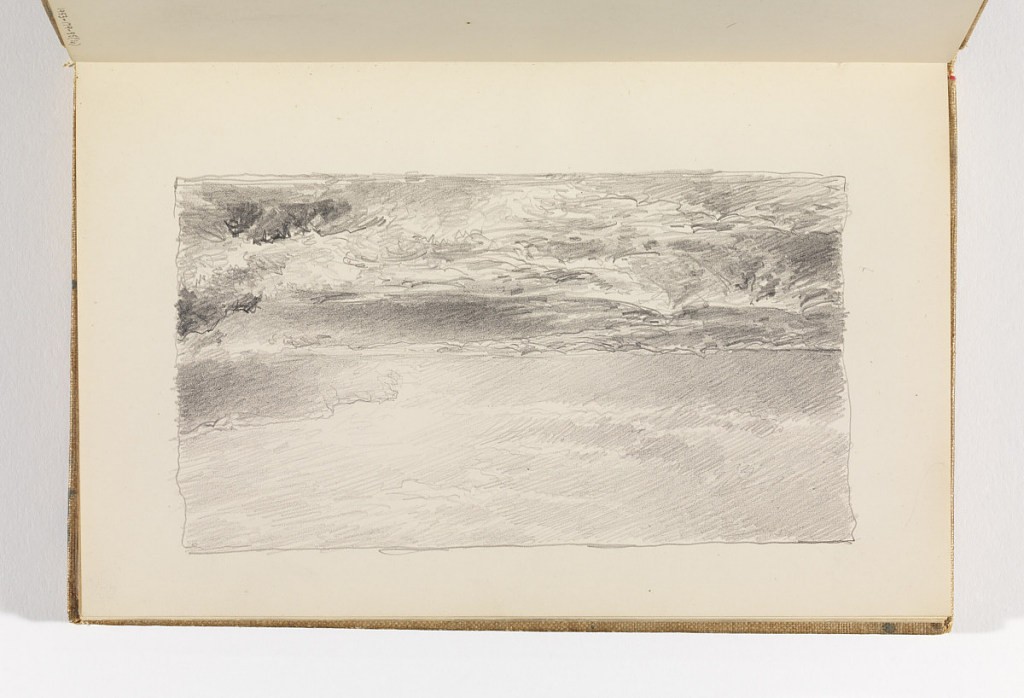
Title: Study of Waves on Rocks with Cliffs
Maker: William Trost Richards, American, 1833–1905
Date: after 1878
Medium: Graphite on cream wove paper
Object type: Sketchbook folio
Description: Rough sea with two rocks in right foreground, distant cliffs on right.